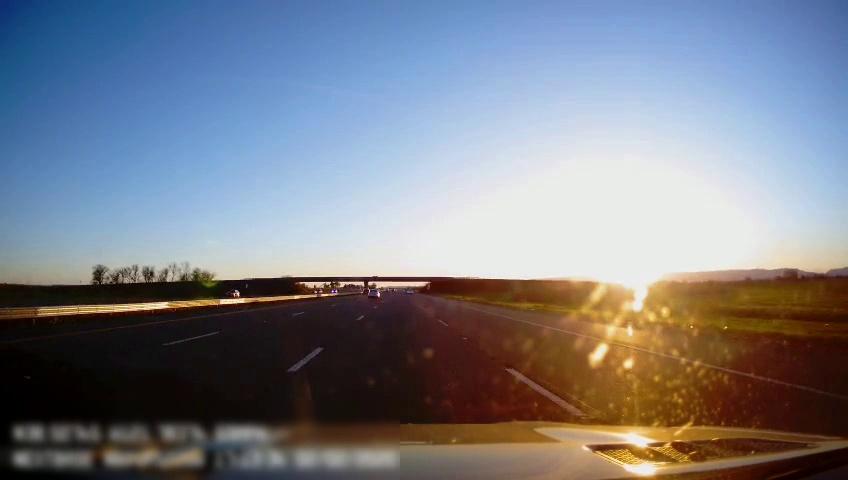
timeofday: Day
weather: Sunny
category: Drivable Space
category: Vehicles | Car
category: Vehicles | Car
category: Lanes | Alternate Lane
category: Lanes | Alternate Lane
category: Lanes | Current Lane
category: Lanes | Current Lane
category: Lanes | Alternate Lane